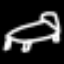
Label: bed